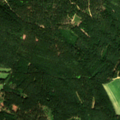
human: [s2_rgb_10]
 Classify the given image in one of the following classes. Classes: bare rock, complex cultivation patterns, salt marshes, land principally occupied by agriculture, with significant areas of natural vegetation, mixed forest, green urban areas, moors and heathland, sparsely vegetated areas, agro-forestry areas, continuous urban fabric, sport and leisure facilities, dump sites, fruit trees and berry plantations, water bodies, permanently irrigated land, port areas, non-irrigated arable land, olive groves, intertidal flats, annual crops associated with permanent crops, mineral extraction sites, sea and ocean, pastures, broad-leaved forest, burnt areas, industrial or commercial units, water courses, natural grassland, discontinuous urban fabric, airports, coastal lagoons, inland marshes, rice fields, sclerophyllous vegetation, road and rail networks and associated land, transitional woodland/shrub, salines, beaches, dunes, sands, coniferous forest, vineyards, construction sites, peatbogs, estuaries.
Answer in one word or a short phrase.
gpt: non-irrigated arable land, land principally occupied by agriculture, with significant areas of natural vegetation, coniferous forest